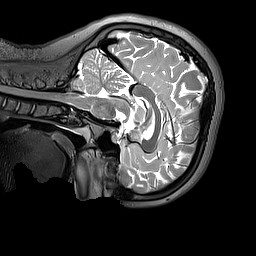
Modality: T2w
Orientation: sagittal
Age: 10
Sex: female
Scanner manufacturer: siemens
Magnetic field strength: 3 T
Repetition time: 3.2 s
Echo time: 0.408 s